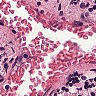
Metastatic tissue present: no